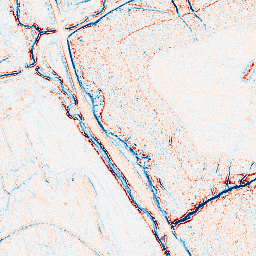
Category: edge_preserving
Decomposition family: anisotropic_diffusion
Decomposition parameters: iterations: 5
kappa: 10
gamma: 0.15
Upsampling method: lanczos
Upsampling parameters: scale: 2
Upsampling scale: 2